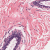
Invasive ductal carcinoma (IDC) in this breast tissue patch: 0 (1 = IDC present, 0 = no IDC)